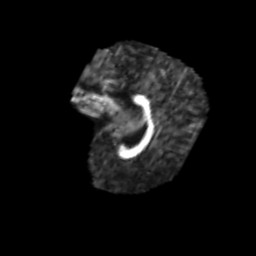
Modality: FA
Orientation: sagittal
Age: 6
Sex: male
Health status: healthy